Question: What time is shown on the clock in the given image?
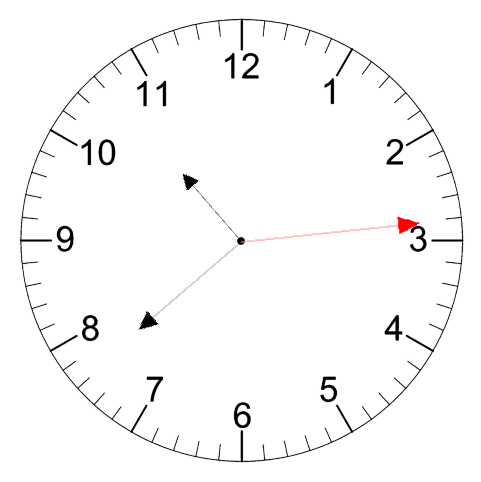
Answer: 10:38:14